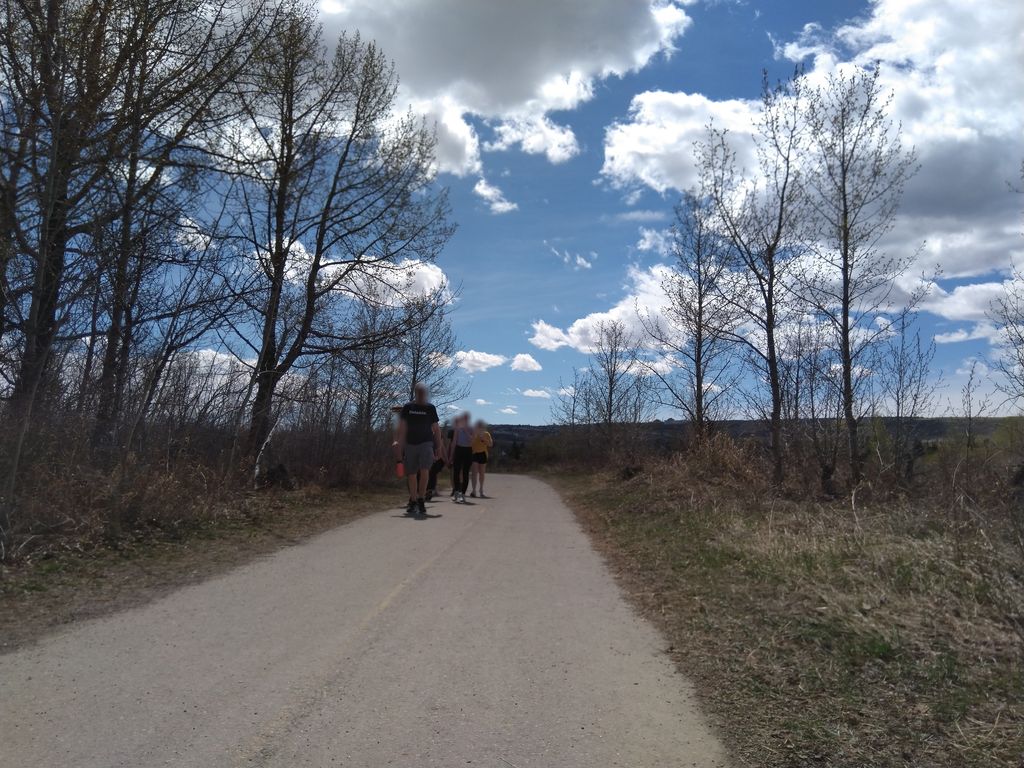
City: calgary